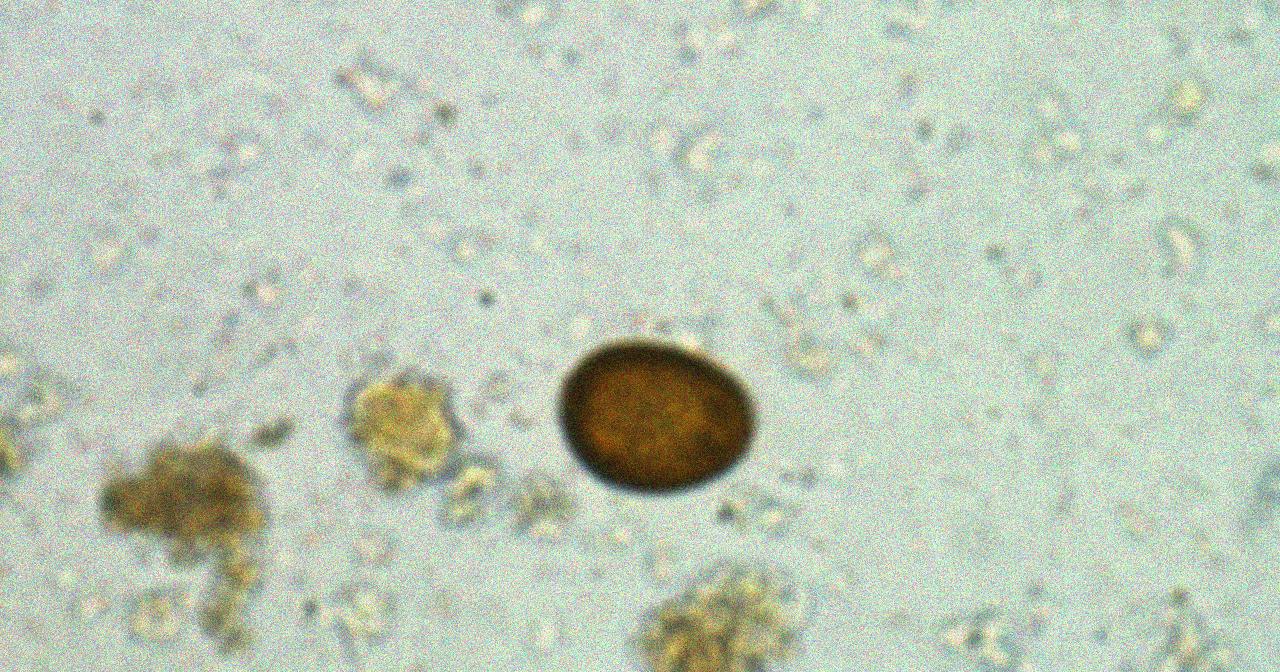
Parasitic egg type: Taenia spp. egg